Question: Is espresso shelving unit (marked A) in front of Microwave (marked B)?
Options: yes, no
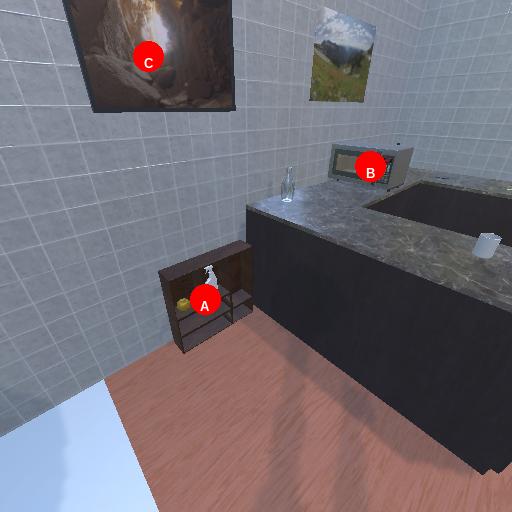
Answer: yes